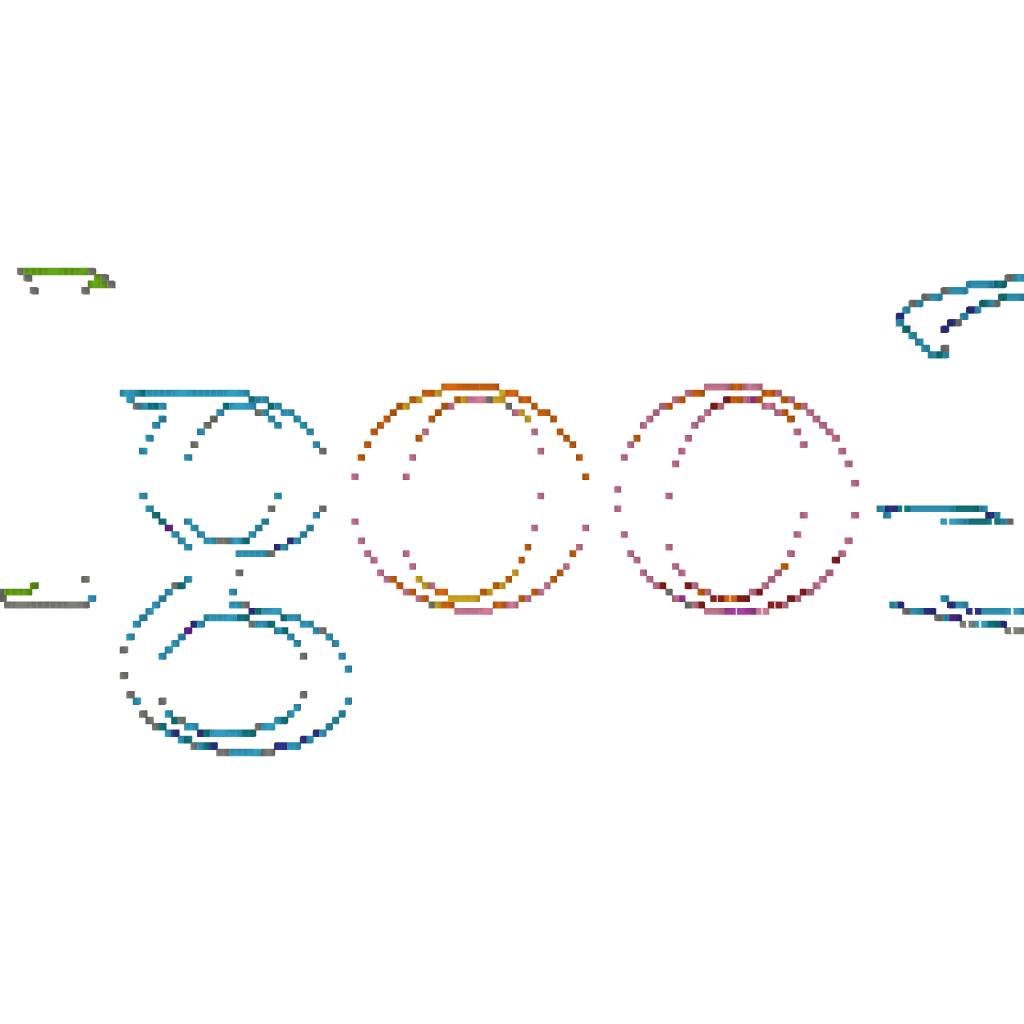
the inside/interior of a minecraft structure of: Google